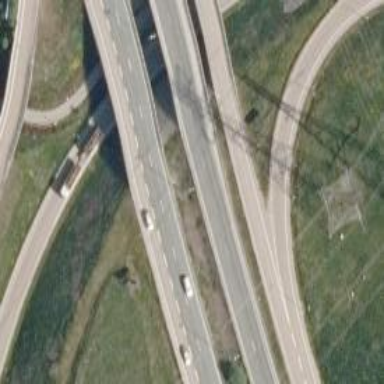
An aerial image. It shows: Bridge with asphalt surface carrying trunk highway.